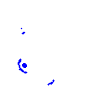
Particle: electron